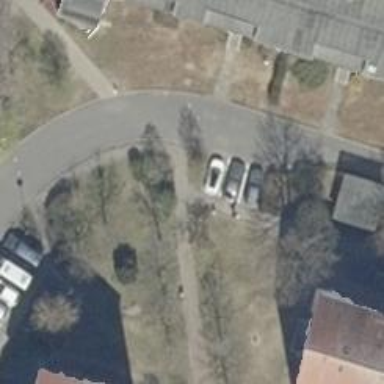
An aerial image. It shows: Footway along the road.